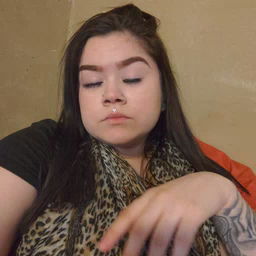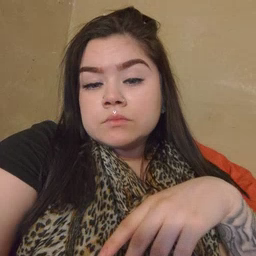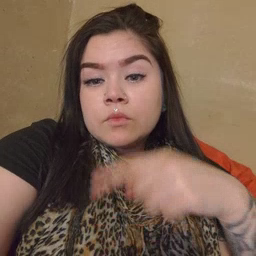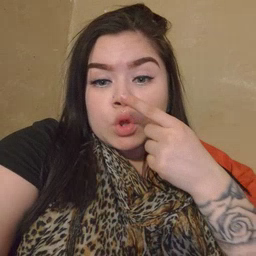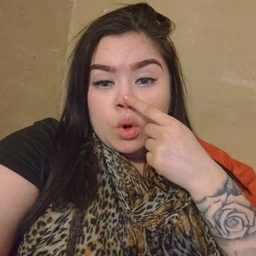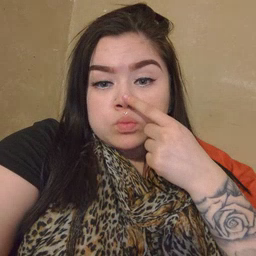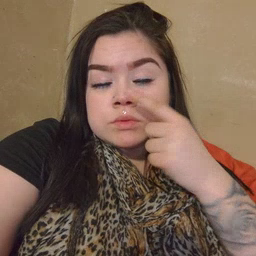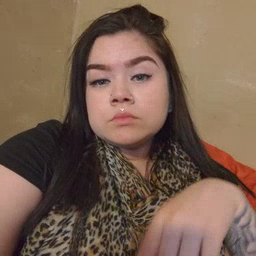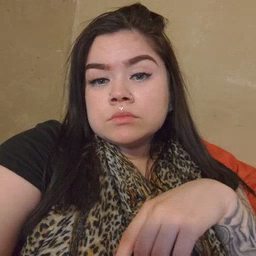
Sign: nose